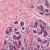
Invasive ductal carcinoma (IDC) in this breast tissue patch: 0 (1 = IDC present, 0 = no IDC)